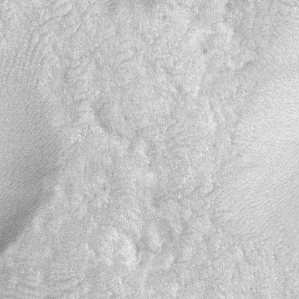
Label: frost